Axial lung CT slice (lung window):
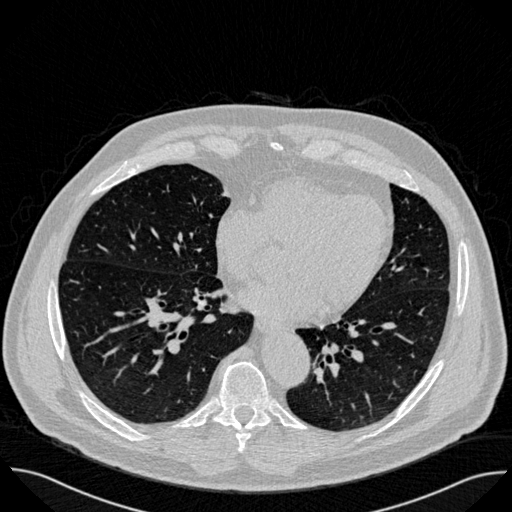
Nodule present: no